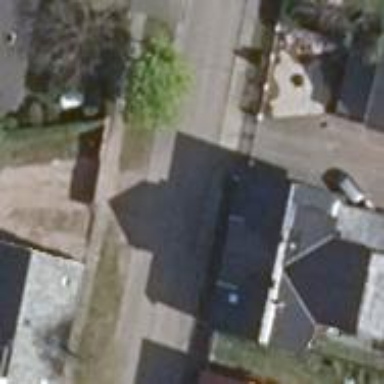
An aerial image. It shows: Grey house with flat roof.